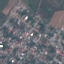
Land use / land cover: Residential